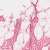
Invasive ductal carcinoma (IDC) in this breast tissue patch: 0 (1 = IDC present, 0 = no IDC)